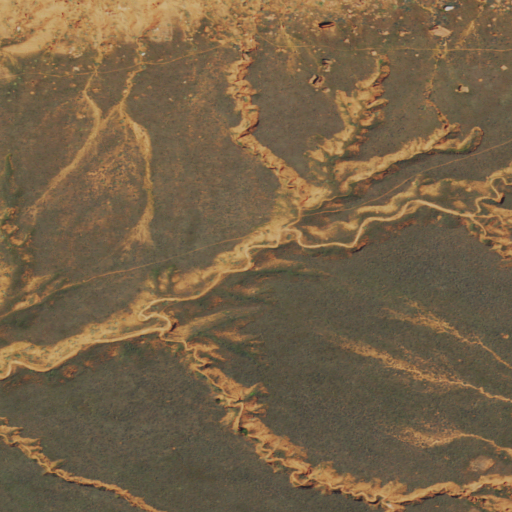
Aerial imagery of valley in Wyoming named Hole-in-the-Wall containing grassland and shrub